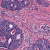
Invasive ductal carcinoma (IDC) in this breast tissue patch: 0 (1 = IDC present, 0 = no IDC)